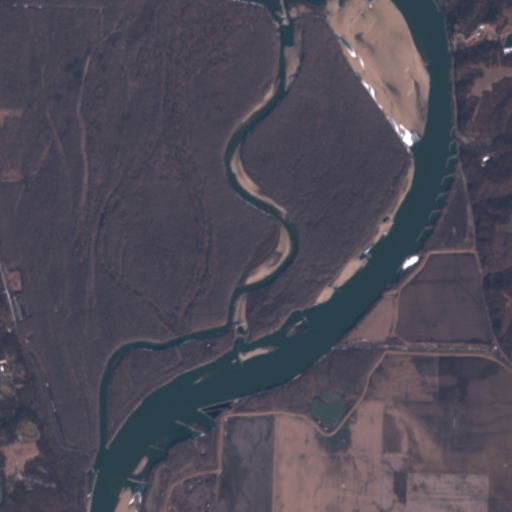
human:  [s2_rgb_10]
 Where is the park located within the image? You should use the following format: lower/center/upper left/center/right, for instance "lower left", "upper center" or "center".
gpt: The park is located in the lower left of the image.
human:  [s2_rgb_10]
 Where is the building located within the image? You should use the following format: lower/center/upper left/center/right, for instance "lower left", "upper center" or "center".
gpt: The building is located in the lower left of the image.
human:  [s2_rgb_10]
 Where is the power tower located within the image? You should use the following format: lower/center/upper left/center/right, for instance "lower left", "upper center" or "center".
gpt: There is no power tower in the image.